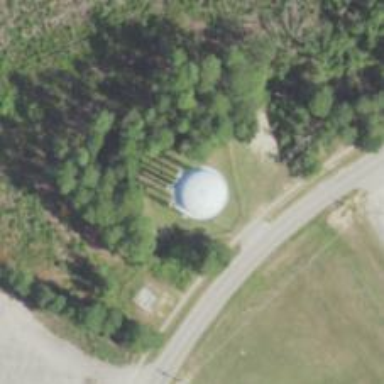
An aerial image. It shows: Water tower that is man-made.